Question: I want to show items as flex but still it is showing like a column. What am I doing wrong here?
This is my component :
'''
import React from "react";
import { Link } from "react-router-dom";
import { useSelector } from "react-redux";
import "./Listing.css";
const ProductComponent = () => {
const products = useSelector((state) => state.allProducts.products);
const renderList = products.map((product) => {
const { id, title, image, price, category } = product;
return (
<div className="container">
<div key={id} className="item-box" >
<Link to={'/product/${id}'}>
<div className="image-box">
<img src= alt={title} />
</div>
<div className="detail">
<div >{title}</div>
<div >$ {price}</div>
<div >{category}</div>
</div>
</Link>
</div>
</div>
);
});
return <>{renderList}</>;
};
export default ProductComponent;
'''
This is the css file of this component:
'''
.container{
width: 100%;
height: 90vh;
flex-wrap: wrap;
display: flex;
}
.item-box{
border: 2px solid #000;
display: flex;
height: auto;
width: 380px;
padding: 10px;
justify-content: center;
margin: 20px;
}
img{
height: auto;
width: 300px;
}
'''
And finally this is my App.css:
'''
* {
font-family: "Roboto", sans-serif;
padding: 0;
margin: 0;
box-sizing: border-box;
}
'''
Thanks in advance.
I wanna show the items as flex (from left to right) but it is like a column though I defined "display:flex"
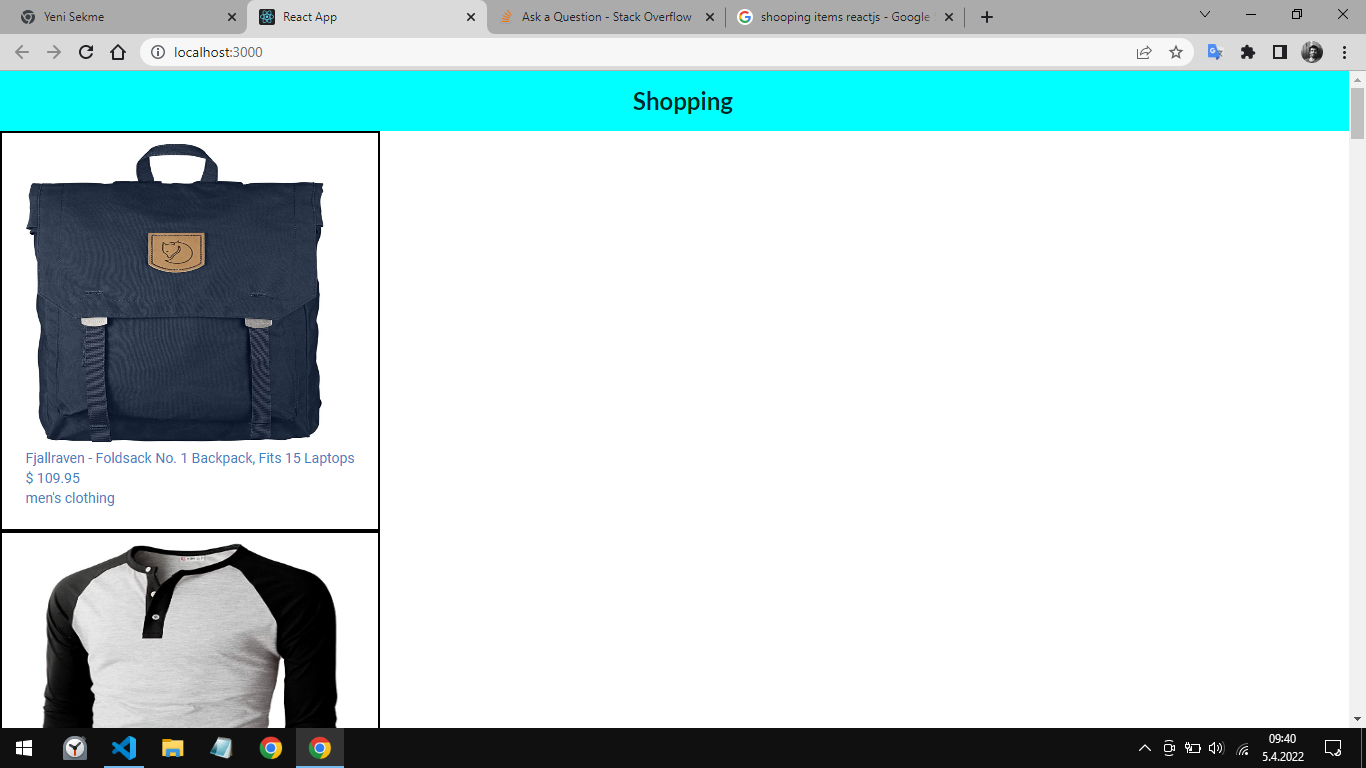
Answer: You are looping through the array and outputing multiple containers. Each container is display-flex but the problem is that they all have only one child. Move the 'map' inside the container:
'''
return (
<div className="container">
{ products.map((product) => {
const { id, title, image, price, category } = product;
return (
<div key={id} className="item-box" >
<Link to={'/product/${id}'}>
<div className="image-box">
<img src= alt={title} />
</div>
<div className="detail">
<div >{title}</div>
<div >$ {price}</div>
<div >{category}</div>
</div>
</Link>
</div>
)
})}
</div>
)
'''